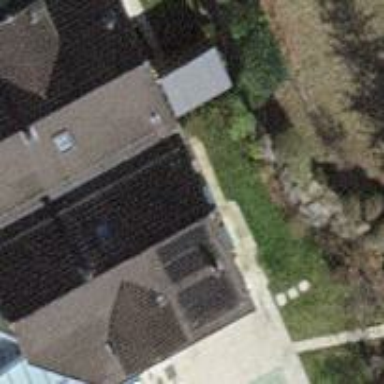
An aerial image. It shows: Small solar photovoltaic panel generator on the roof of building.